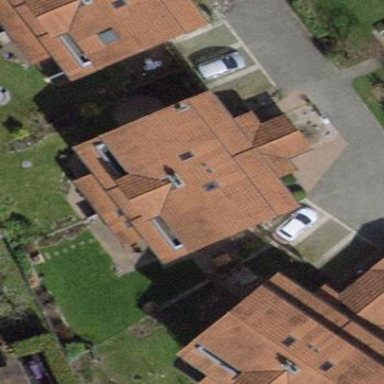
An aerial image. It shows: Terrace building with gabled roof.